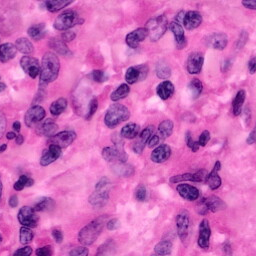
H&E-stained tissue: Pancreatic